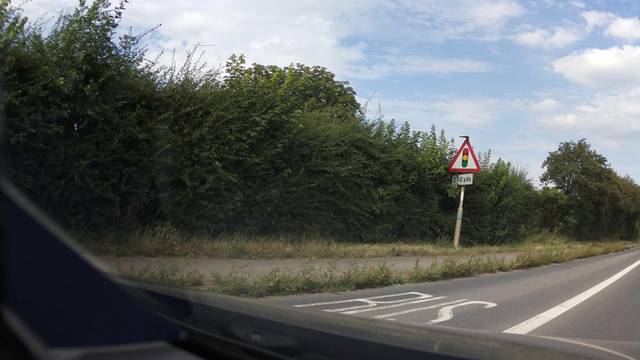
Region: United Kingdom
Coordinates: 51.874, -2.273